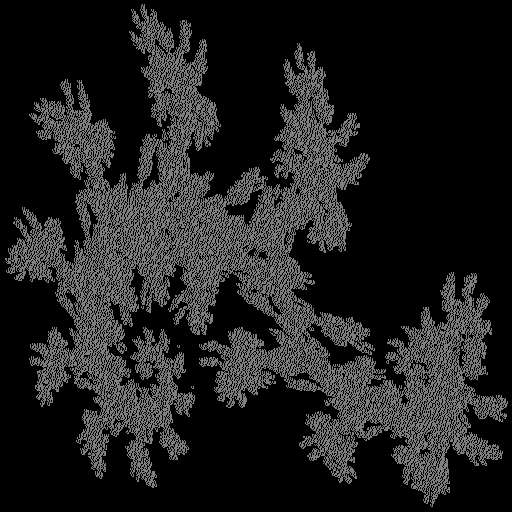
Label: greygoldenrod